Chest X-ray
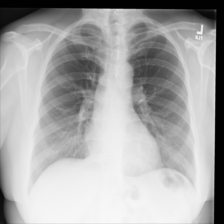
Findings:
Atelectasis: negative
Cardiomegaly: negative
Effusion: negative
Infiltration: negative
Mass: negative
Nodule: negative
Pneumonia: negative
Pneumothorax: negative
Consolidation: negative
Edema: positive
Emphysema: negative
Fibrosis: negative
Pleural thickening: negative
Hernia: negative